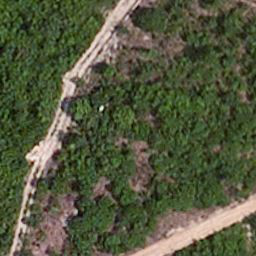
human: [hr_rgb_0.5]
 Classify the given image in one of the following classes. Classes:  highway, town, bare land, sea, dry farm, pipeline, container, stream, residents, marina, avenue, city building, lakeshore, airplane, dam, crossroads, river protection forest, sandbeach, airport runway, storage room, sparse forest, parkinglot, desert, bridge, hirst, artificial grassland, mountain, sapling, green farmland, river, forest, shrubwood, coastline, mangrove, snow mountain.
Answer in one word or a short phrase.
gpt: avenue